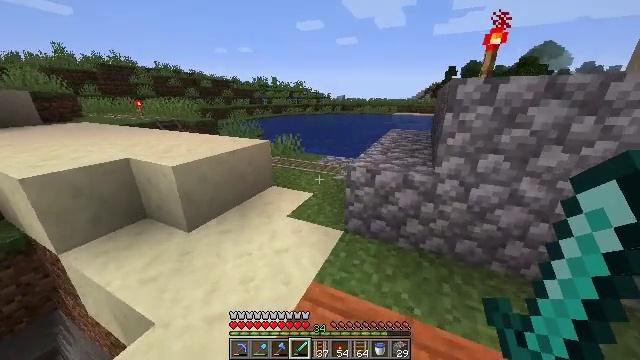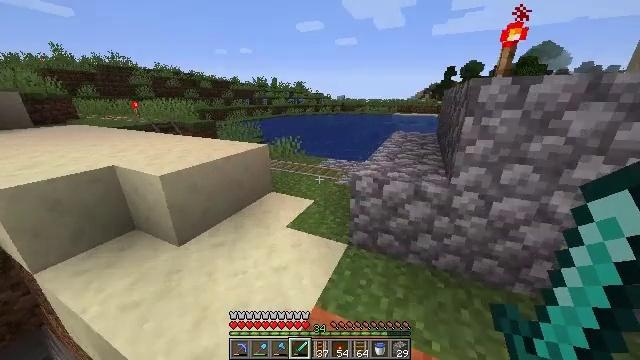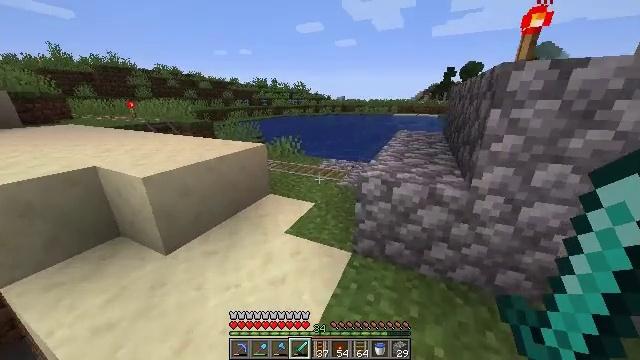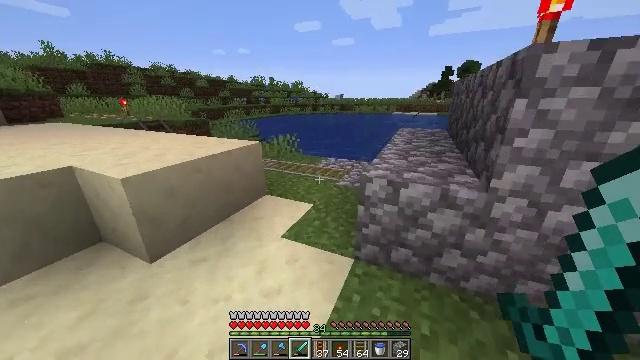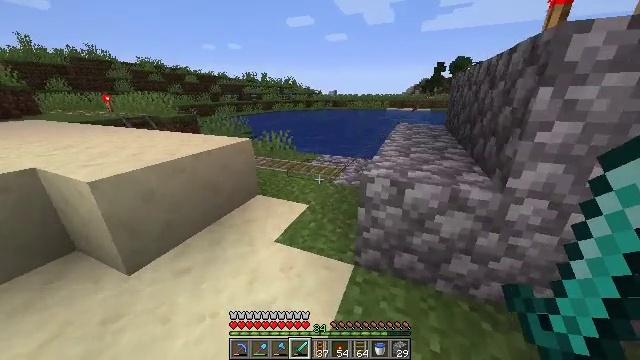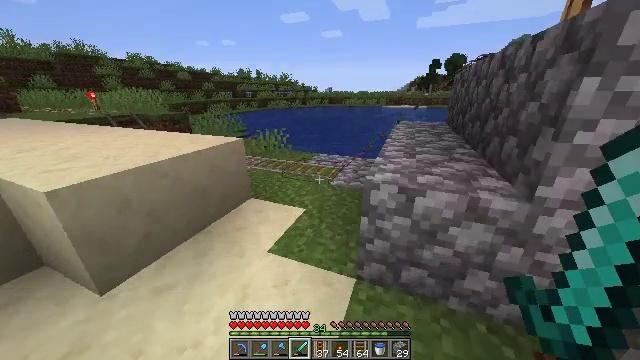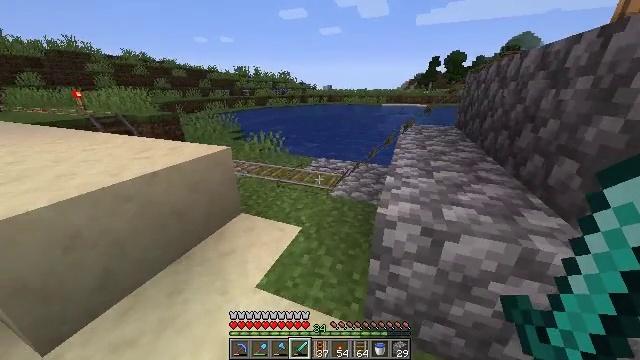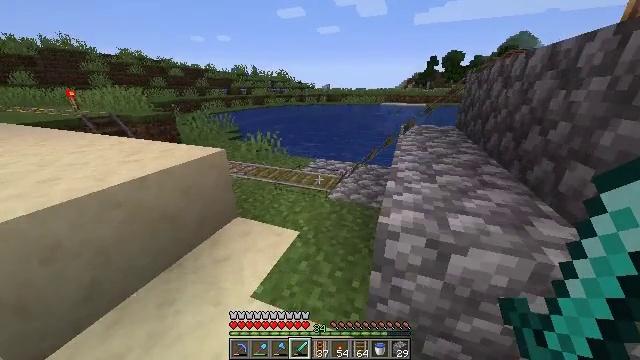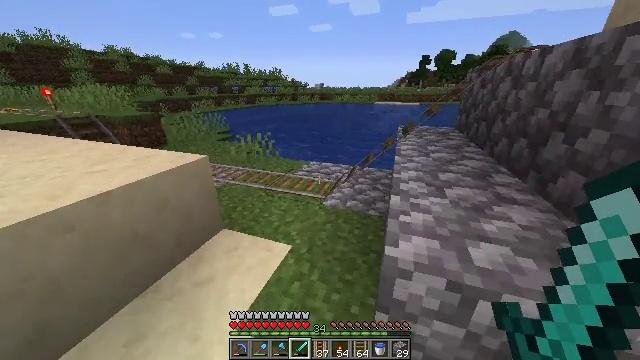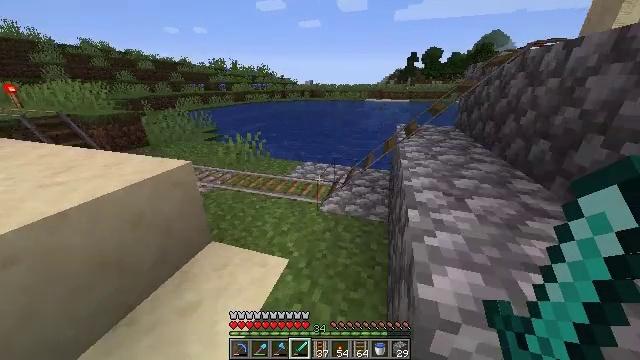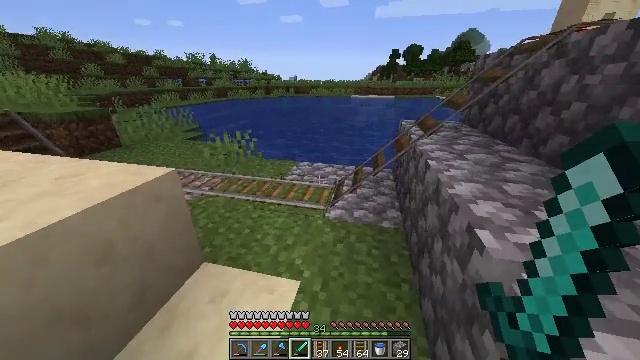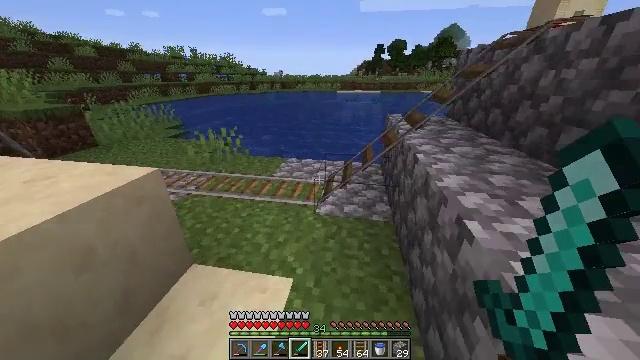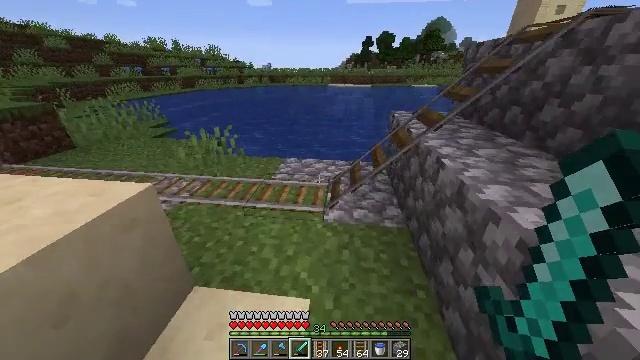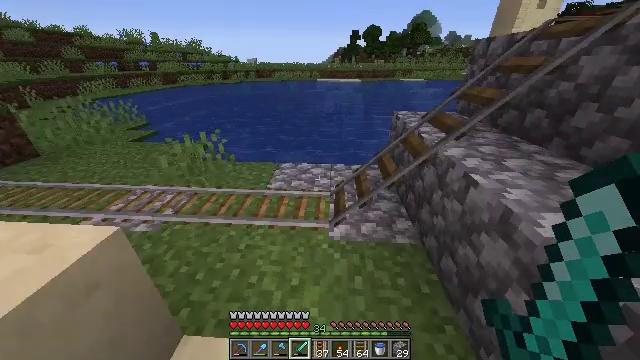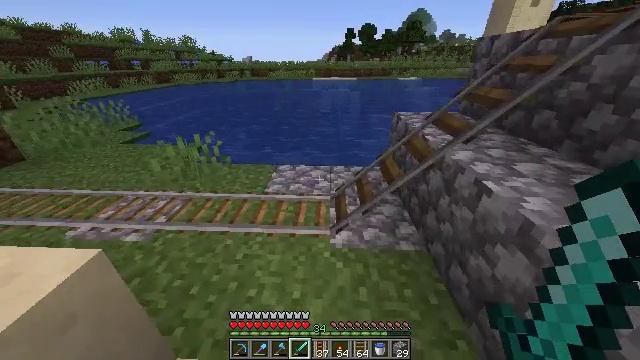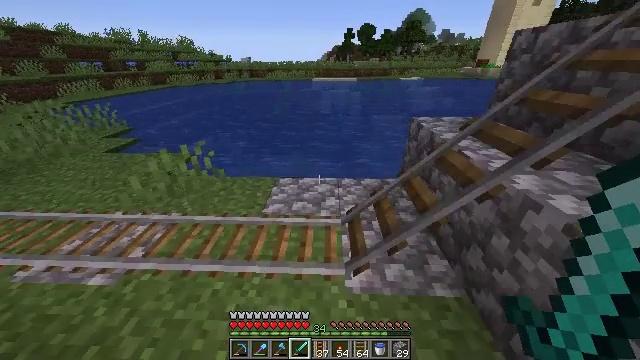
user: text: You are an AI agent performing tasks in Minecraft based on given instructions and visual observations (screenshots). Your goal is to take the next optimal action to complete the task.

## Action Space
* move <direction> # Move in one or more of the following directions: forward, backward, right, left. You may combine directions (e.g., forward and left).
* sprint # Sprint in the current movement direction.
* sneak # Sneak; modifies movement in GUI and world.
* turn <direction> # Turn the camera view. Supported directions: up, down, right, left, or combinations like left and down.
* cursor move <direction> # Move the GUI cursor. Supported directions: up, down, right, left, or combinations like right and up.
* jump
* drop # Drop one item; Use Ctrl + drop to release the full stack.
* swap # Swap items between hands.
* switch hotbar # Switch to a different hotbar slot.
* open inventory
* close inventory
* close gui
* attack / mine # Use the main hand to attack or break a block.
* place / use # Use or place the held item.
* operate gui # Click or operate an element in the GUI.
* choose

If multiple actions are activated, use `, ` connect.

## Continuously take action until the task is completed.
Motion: motion action
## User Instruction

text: Remove a smooth sandstone from the inventory.
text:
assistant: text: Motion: move forward, sprint
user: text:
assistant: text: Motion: move forward, sprint
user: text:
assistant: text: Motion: move forward, sprint
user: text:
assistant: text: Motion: move forward, sprint, turn right and down
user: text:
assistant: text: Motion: move forward, sprint, turn right
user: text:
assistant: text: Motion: move forward, sprint
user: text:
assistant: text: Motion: move forward, sprint
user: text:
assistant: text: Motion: move forward and move left, sprint, turn right
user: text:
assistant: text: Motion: move forward and move left, sprint, turn right
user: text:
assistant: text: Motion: move forward and move left, sprint, turn right and down
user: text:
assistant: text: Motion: move forward and move left, sprint, turn right and down
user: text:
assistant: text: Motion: move forward, sprint, turn right and down
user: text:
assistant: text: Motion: move forward, turn right and down
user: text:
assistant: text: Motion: move forward, turn right
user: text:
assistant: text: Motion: move forward
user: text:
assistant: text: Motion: move forward
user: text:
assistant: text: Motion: move forward
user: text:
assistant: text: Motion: move forward and move left
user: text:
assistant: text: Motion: move forward and move left
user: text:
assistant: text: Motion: move forward and move left
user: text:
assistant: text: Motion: move forward and move left
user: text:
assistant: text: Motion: move forward
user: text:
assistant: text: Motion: move forward
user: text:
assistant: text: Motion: move forward
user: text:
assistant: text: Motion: no_op
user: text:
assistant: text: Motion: no_op
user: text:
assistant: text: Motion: no_op
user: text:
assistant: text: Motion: no_op
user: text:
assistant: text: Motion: move forward
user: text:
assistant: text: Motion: move forward